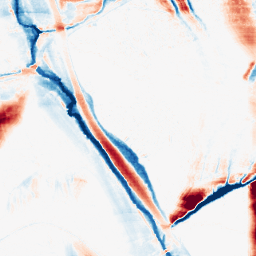
Category: morphological
Decomposition family: morphological_ellipse
Decomposition parameters: operation: average
width: 10
height: 50
Upsampling method: sinc_blackman
Upsampling parameters: scale: 4
kernel_size: 8
Upsampling scale: 4